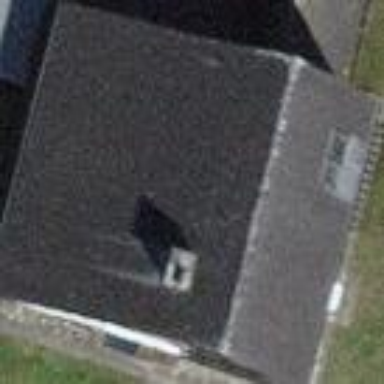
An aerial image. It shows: Building with tiled roof.